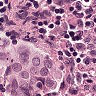
Metastatic tissue present: yes